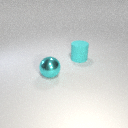
large cyan rubber cylinder behind large cyan metal sphere